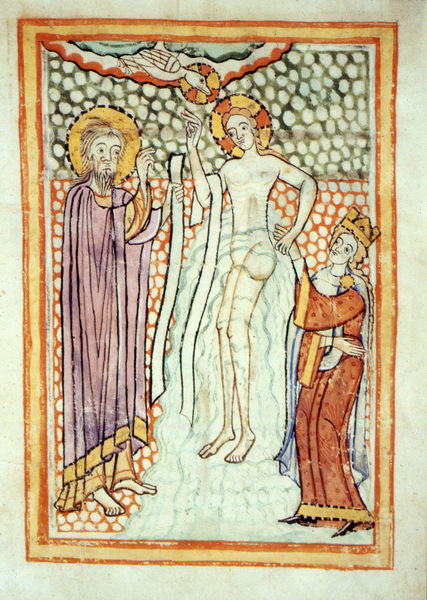
Titel: Psalterium
Institution: Stuttgart, Württembergische Landesbibliothek, Fürstenberg
Schlagwörter: himmel, mann, nackt, umhang, vogel, weiß, gelb, grün, frau, haar, hell, hintergrund, kleider, pastell, rot, malerei, bart, band, lang, rahmen, stehen, gewand, gold, haare, mantel, stehend, krone, füße, lila, violett, könig, punkte, buch, illustration, kreise, heiligenschein, christus, jesus, mittelalter, romanik, königin, heilige, verkündigung, spruchband, heiliger geist, buchmalerei, nimben, knrone